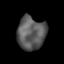
Tissue: lung
Cell type: Epithelial cells
Senescence score: 0.2194
Nuclear area (px): 912
Mean DAPI intensity: 91.6875